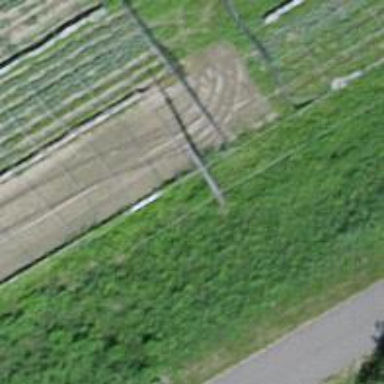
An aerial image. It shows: Concrete power pole with straight line management.